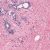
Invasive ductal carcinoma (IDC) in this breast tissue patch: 0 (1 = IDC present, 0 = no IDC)